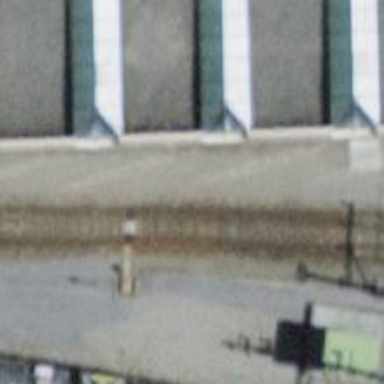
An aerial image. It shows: Railway switch.